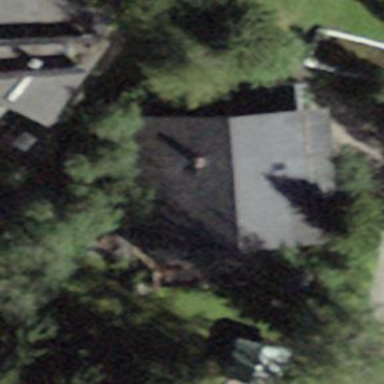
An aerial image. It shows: Building with tiled roof.